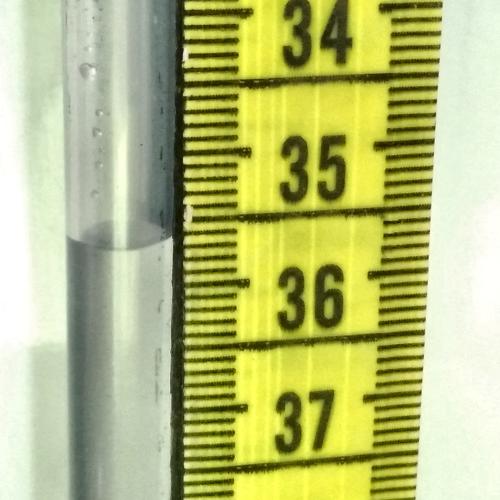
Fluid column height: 35.7 cm